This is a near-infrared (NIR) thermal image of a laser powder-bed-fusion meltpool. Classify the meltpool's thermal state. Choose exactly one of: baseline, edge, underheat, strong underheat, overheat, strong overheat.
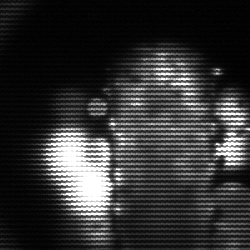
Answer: strong underheat